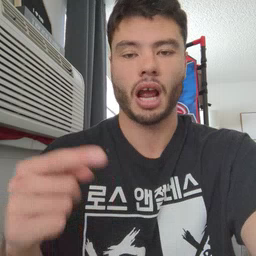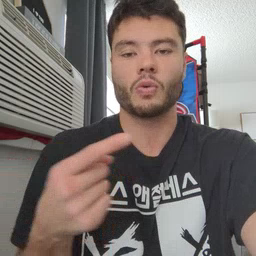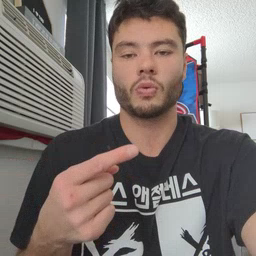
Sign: owie